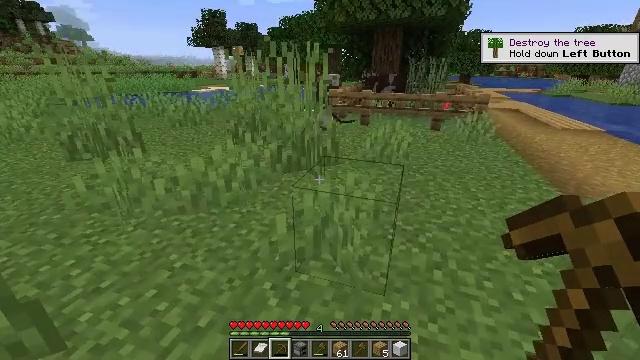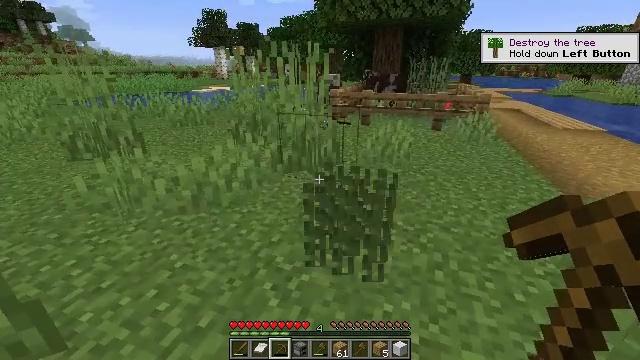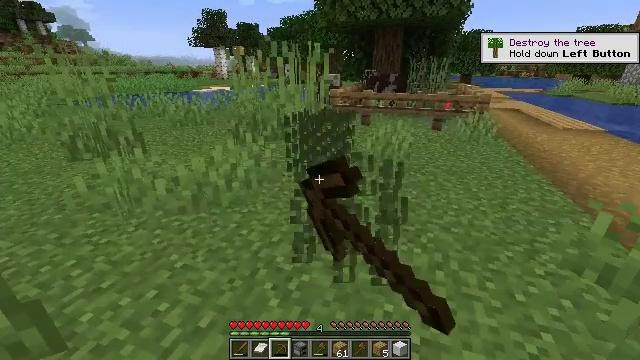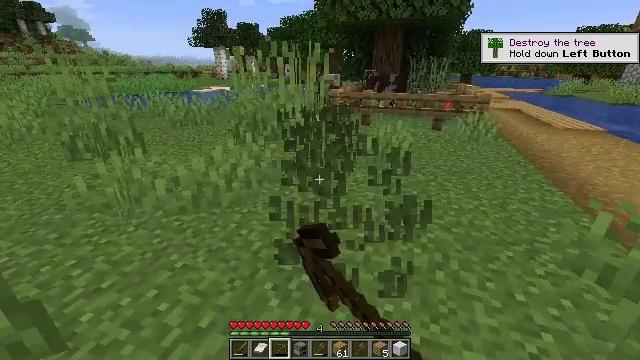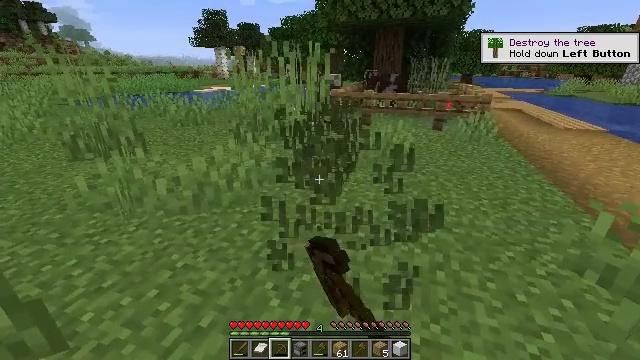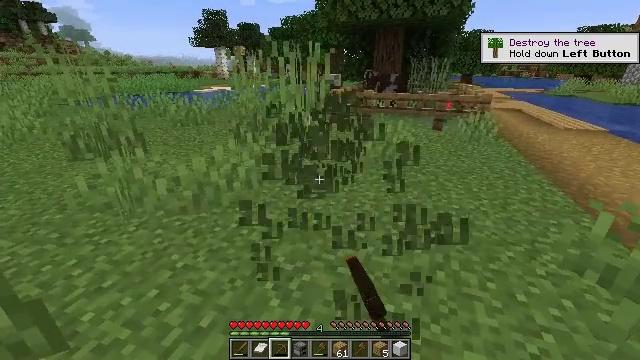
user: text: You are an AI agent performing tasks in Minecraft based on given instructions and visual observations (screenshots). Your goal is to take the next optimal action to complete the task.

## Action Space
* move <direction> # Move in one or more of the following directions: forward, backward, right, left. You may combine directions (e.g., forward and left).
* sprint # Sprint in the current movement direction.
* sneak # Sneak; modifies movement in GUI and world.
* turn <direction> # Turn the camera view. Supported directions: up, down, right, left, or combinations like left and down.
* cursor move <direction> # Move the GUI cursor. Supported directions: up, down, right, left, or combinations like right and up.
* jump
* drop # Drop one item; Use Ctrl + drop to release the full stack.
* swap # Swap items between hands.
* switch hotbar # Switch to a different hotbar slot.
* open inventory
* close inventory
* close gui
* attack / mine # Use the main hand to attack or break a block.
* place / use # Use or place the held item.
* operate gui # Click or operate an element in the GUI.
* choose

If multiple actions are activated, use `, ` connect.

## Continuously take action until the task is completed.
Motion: motion action
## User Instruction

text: Mine the grass in the plains.
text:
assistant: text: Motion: attack / mine
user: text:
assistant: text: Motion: attack / mine
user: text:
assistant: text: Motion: attack / mine
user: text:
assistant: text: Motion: attack / mine
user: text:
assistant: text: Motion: no_op
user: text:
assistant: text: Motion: no_op